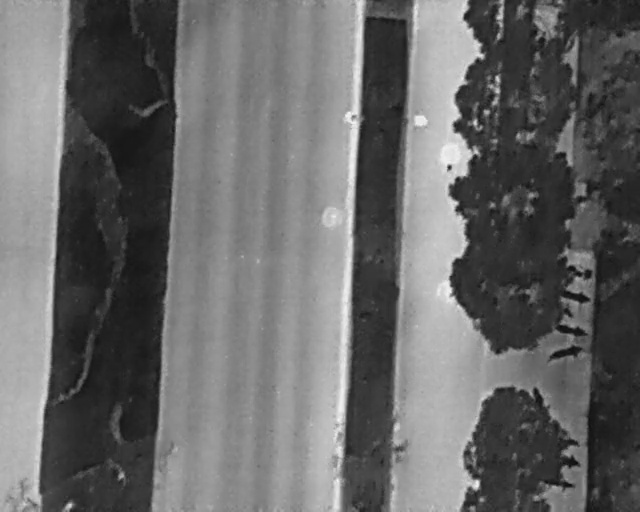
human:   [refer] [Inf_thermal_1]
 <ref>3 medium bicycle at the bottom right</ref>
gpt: <box>[[87, 83, 89, 88, 2], [87, 87, 90, 91, 9], [86, 91, 89, 97, 13]]</box>

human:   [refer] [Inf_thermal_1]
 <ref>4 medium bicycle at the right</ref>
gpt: <box>[[89, 50, 92, 56, 2], [88, 54, 91, 60, 13], [88, 60, 90, 67, 12], [86, 65, 89, 72, 167]]</box>